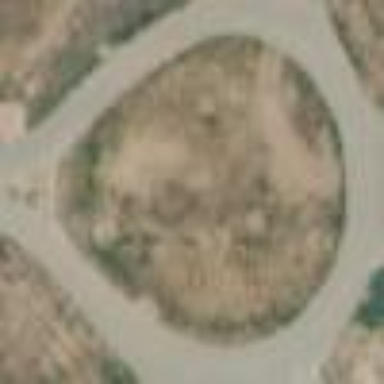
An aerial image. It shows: Unpaved residential road.